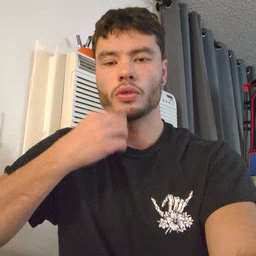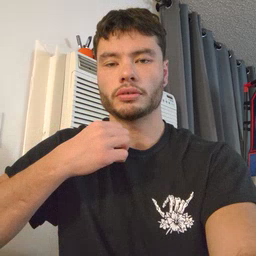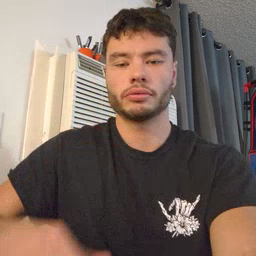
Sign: underwear